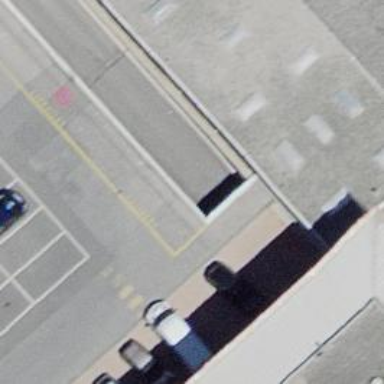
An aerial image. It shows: Parking entrance.